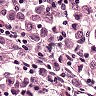
Metastatic tissue present: yes